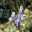
Label: 4